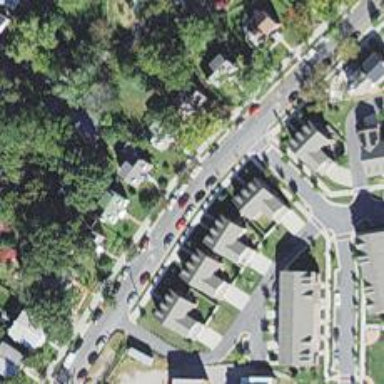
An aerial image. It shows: Residential road with sidewalk on the left.